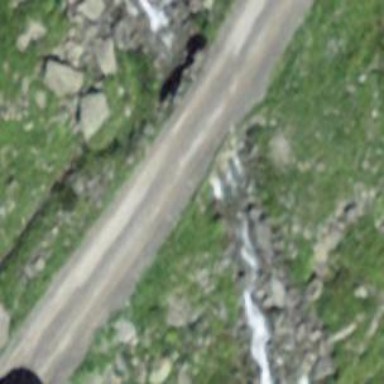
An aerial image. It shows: Culvert tunnel.